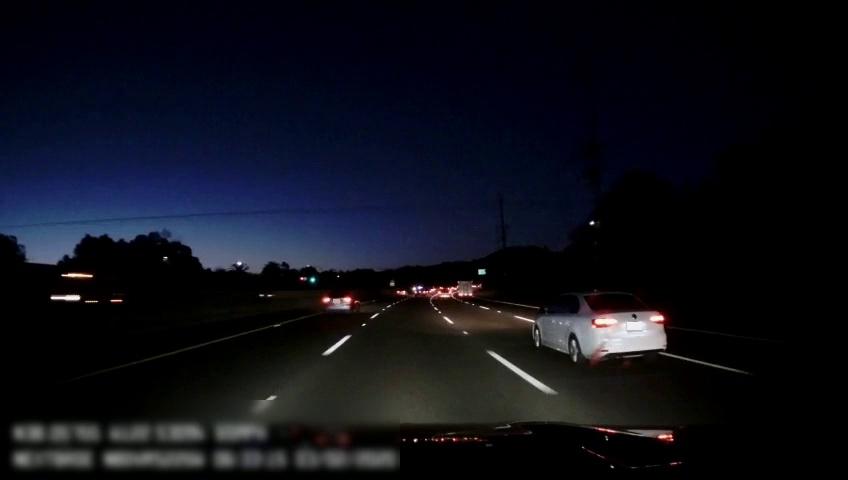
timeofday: Night
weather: Other
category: Drivable Space
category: Vehicles | Car
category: Vehicles | Van
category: Vehicles | Car
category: Vehicles | Car
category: Vehicles | Other LV
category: Vehicles | SUV
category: Lanes | Alternate Lane
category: Lanes | Current Lane
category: Lanes | Current Lane
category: Lanes | Alternate Lane
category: Lanes | Alternate Lane